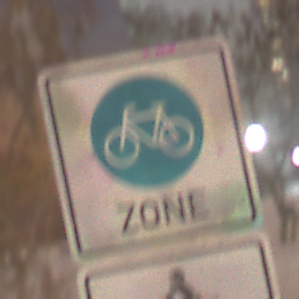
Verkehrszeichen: BeginnFahrradzone
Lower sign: EinspurigeFahrzeugeFrei3
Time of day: Night
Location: Outdoor (Urban)
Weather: Overcast
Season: Winter
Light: Artificial